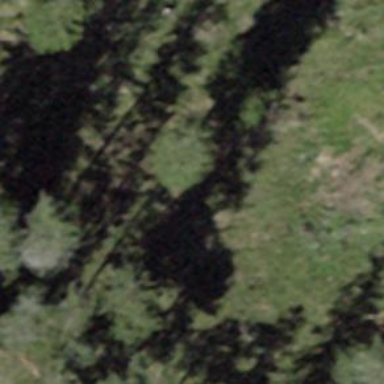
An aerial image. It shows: Evergreen needle-leaved tree.